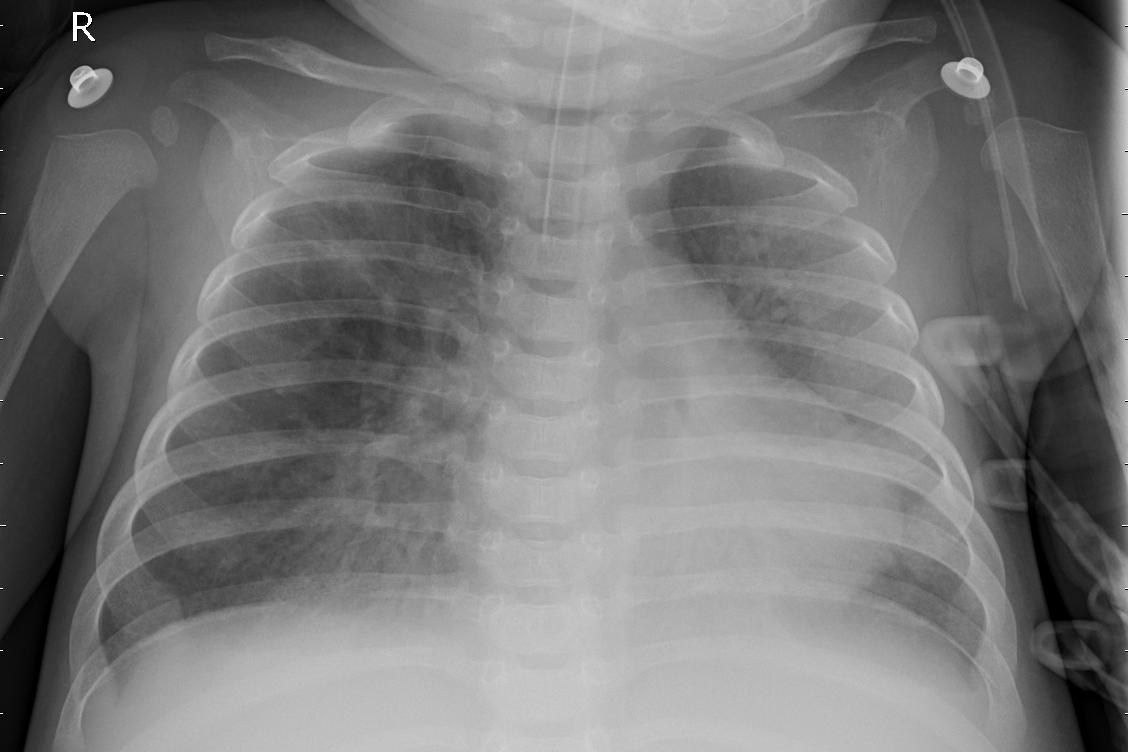
Diagnosis: PNEUMONIA